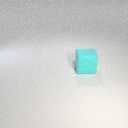
large cyan rubber cube